Question: I used to add my templates like 'hedaer.html' and 'footer.html' in django projects with '{% include 'header.html' %}'
i have do the same in my App Engine project but got this error:
'''
UnicodeDecodeError: 'utf8' codec can't decode byte 0xd7 in position 1294: invalid continuation byte
'''
I wonder if there is a way to do that In App Engine template using Python ?
html files created with UTF-8 encode:

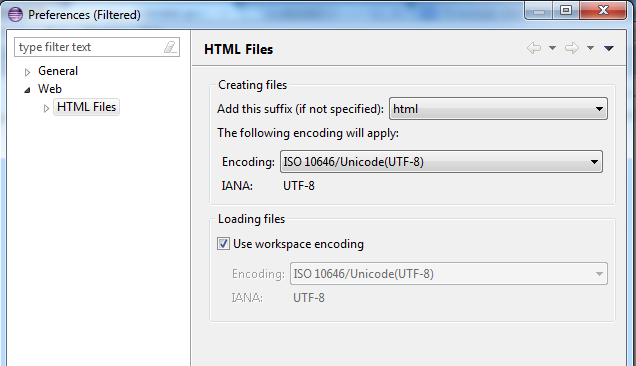
Answer: That's exactly how you include an html file in a template. The error simply means the html file you are trying to include is not UTF-8 valid. All you need to do is re-save it as UTF-8 in your editor.